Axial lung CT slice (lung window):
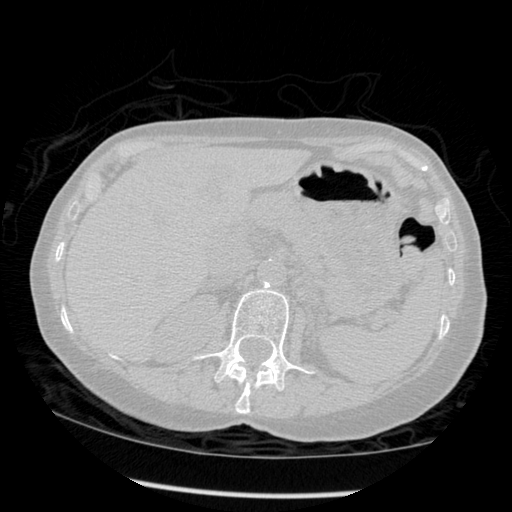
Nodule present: no